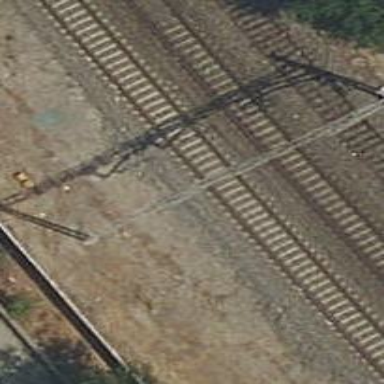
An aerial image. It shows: Railway track with contact line for electrification.